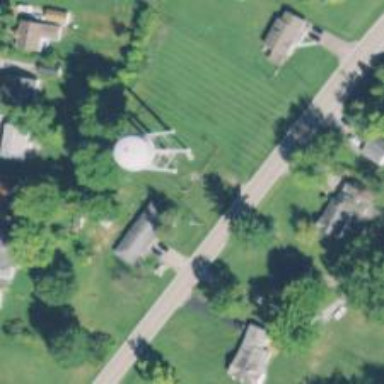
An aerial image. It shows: Water tower that is man-made.